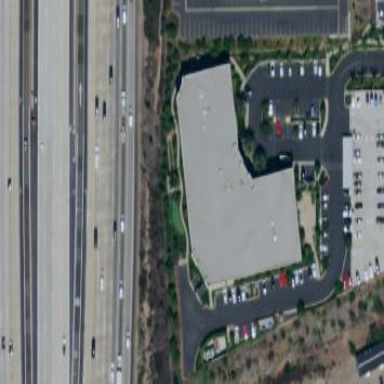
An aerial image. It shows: Commercial building.